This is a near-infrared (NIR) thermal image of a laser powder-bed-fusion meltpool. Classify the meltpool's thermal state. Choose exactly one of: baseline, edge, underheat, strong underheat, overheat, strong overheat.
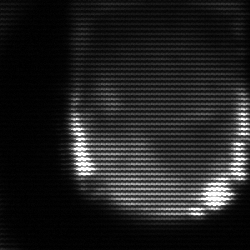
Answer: edge